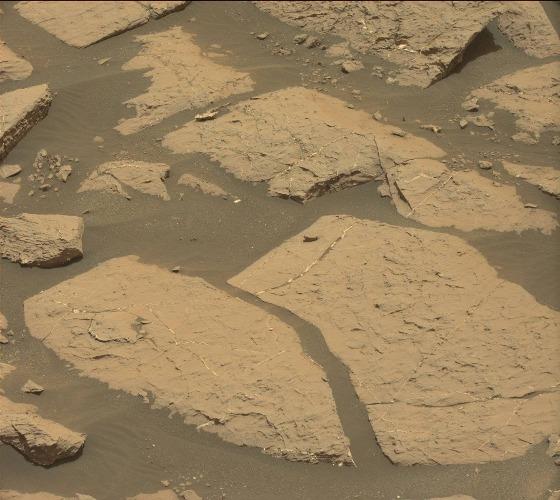
Terrain classes present: Bedrock, Gravel / Sand / Soil, Rock, Shadow